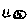
Label: smiley face